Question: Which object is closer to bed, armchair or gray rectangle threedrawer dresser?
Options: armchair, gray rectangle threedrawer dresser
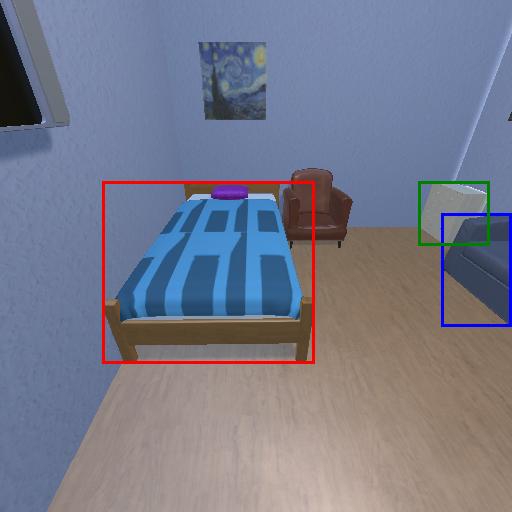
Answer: armchair